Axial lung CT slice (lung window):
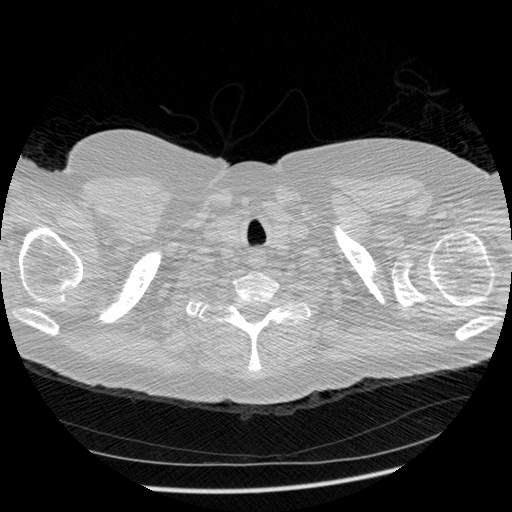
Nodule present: no